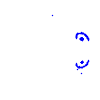
Particle: kaon